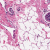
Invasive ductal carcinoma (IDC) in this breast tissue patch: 0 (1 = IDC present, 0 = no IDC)